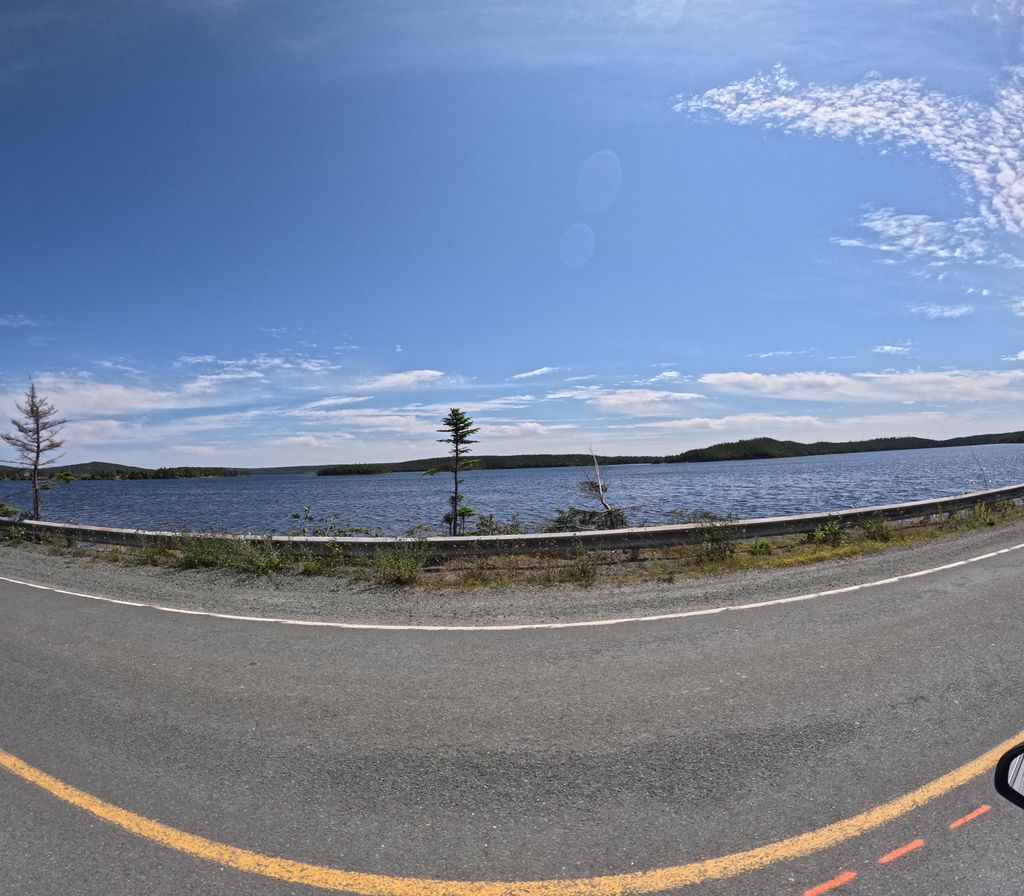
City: st_johns